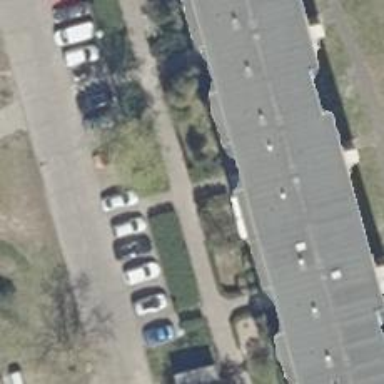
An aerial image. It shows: Concrete footway.